Question: I would like to count how many users have rated the specific movieId? I have tried using pandas.iloc, but the result is still not as expected. The expected output is following:
For example, I using MovieLens data set, and let say actually have this specific movie.
The data is in dataframe. In your opinion what method should I try to get the expected result? I truly appreciate if I can learn from you. Thank you.

'''
!wget "http://files.grouplens.org/datasets/movielens/ml-100k.zip"
!unzip ml-100k.zip
!ls
import numpy as np
import pandas as pd
import matplotlib.pyplot as plt
data = pd.read_csv("ml-100k/u.data", sep=' ',names="userId,movieId,rating,timestamp".split(","))
data
'''
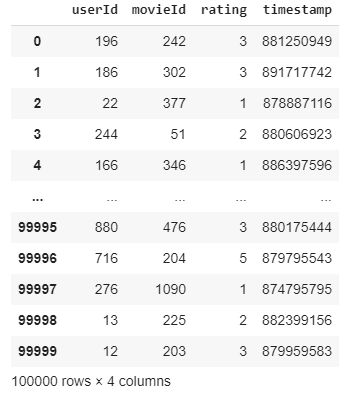
Answer: Assuming that a single user cant rate on the same movie twice, to start you could try:
'''
df.groupby('movieId')['userId'].count().reset_index(name='userIdCount')
'''
(the reset_index() is to have it back as a dataframe)
you would then have:
'''
movieId userIdCount
0 1 5
1 2 1
2 3 2
'''
If you want to make sure that no userId voted more than once you can also use:
'''
df.groupby('movieId')['userId'].nunique().reset_index(name='userIdCount')
'''